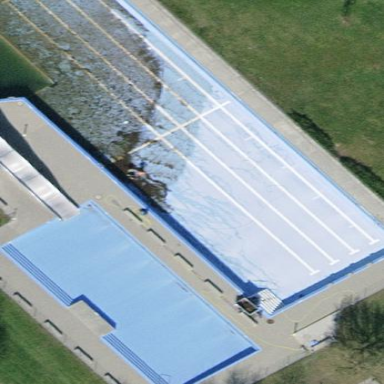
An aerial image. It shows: Area of leisure land that contains swimming pool for swimming.